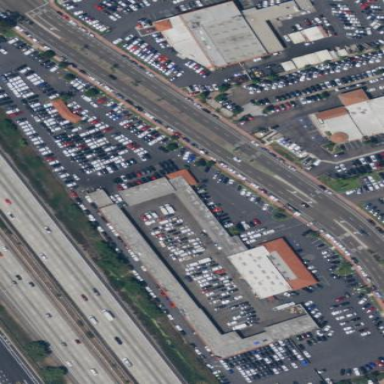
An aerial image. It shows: Car shop.